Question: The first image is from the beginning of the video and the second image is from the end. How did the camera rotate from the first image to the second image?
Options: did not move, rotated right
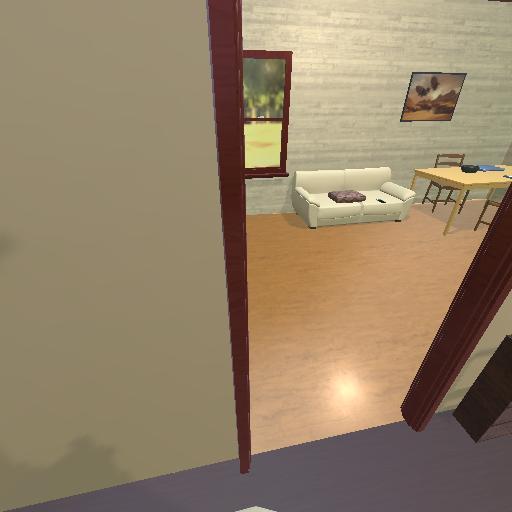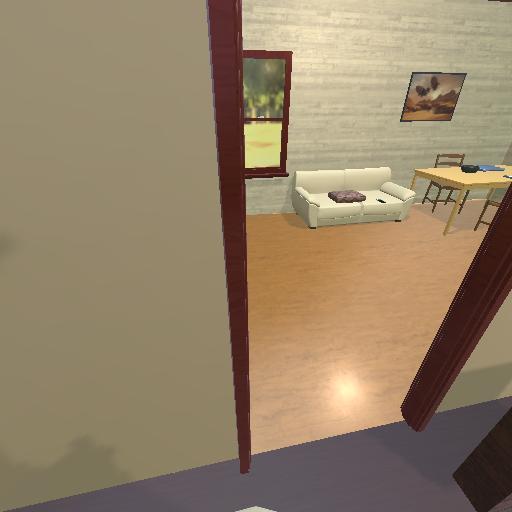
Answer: did not move